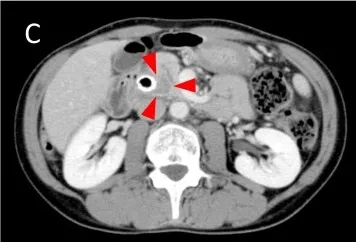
Computed tomography (CT) scan after FOLFIRINOX (combination of 5-fluorouracil, leucovorin, irinotecan, and oxaliplatin) treatment showing only tiny appearances of distant lymph nodes. Left supraclavicular lymph node (a red arrow head).
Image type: radiology (ct)